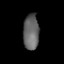
Tissue: prostate
Cell type: T cells
Senescence score: 0.7724
Nuclear area (px): 556
Mean DAPI intensity: 99.068